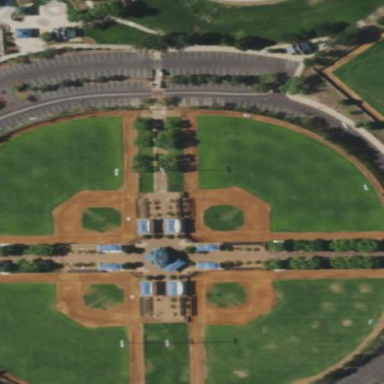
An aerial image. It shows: Baseball pitch for leisure land activities.